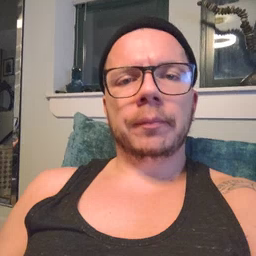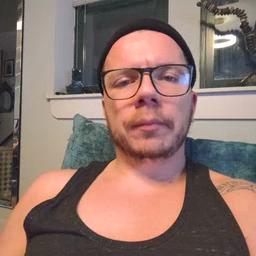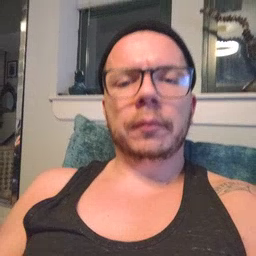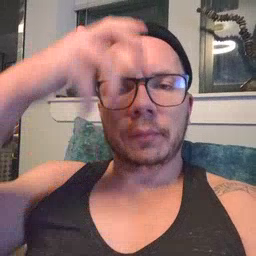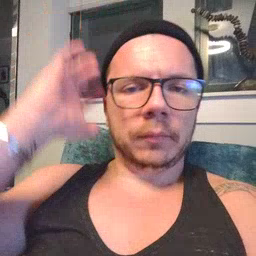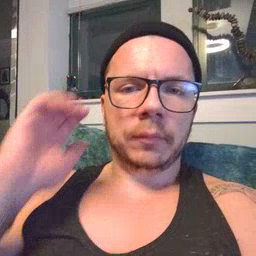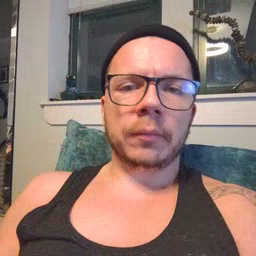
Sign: lion